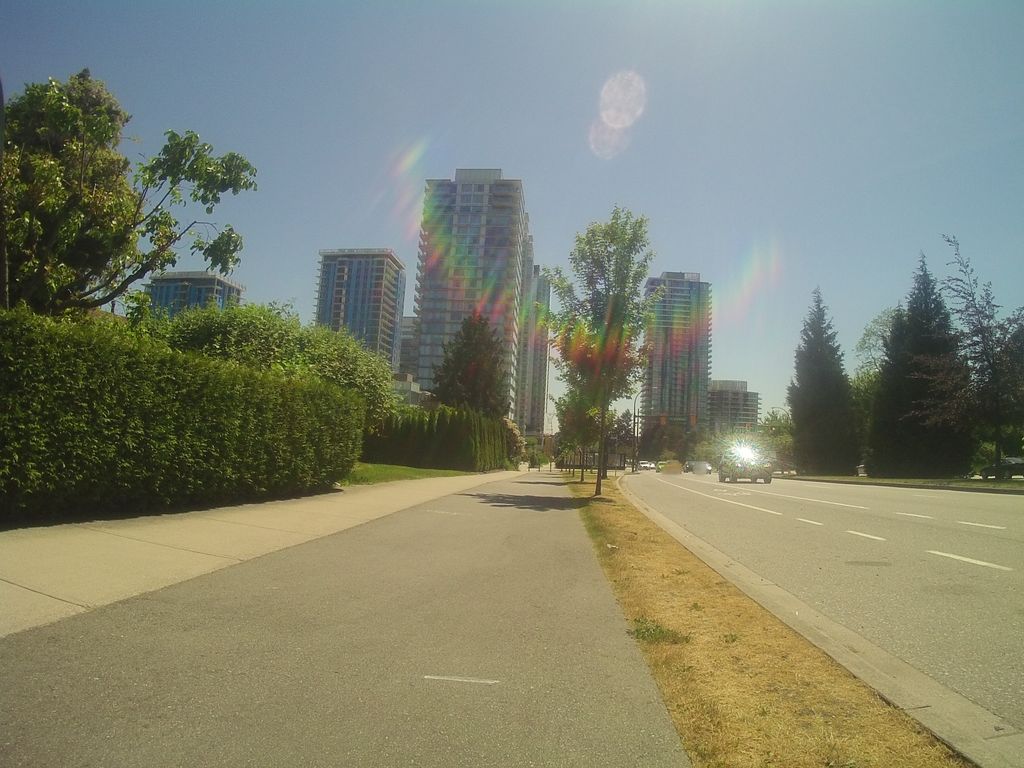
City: vancouver